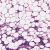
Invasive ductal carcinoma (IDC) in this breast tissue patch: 0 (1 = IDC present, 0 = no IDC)